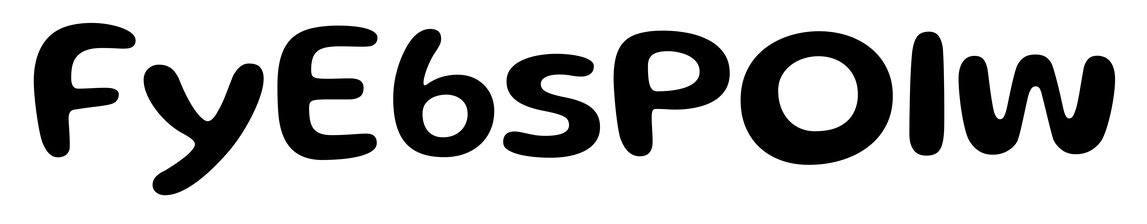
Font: Gluten_Medium